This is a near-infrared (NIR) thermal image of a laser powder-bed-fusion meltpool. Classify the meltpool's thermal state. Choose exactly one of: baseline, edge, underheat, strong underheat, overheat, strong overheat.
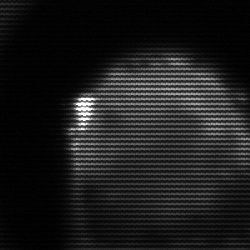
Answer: edge